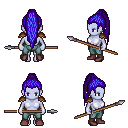
a pixel art fantasy rpg character, female body template, dark elf, purple skin, leather shoulder armor, teal pants, blue extra-long topknot hairstyle, maroon shoes, spear, four views (front, back, left, right), 2x2 character sprite sheet, small pixel art, hard edges, no anti-aliasing